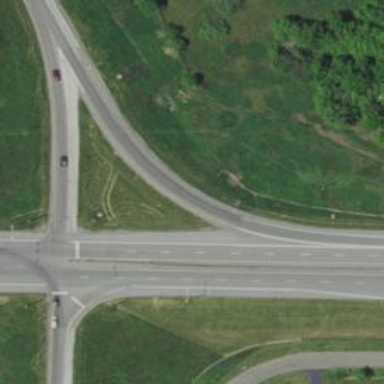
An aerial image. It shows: Trunk link highway.